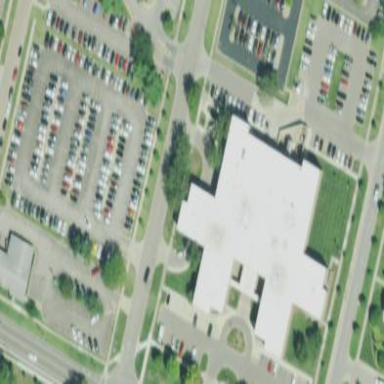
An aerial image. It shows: Healthcare facility identified as hospital.